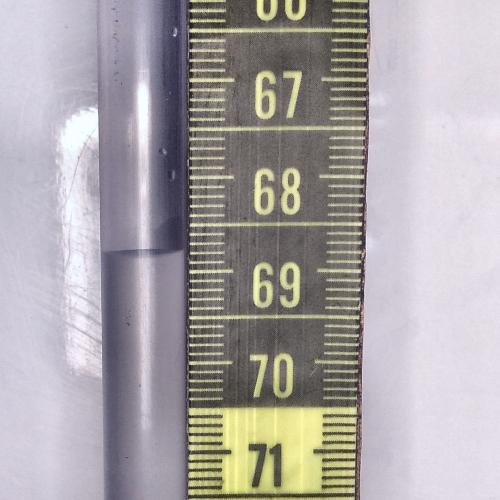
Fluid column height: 68.8 cm